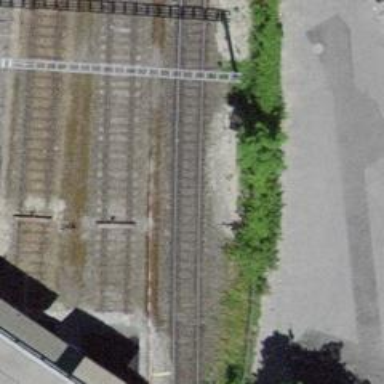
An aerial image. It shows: Railway yard used for servicing trains.